Field crop: maize
Growth stage: 2
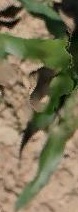
Species: maize